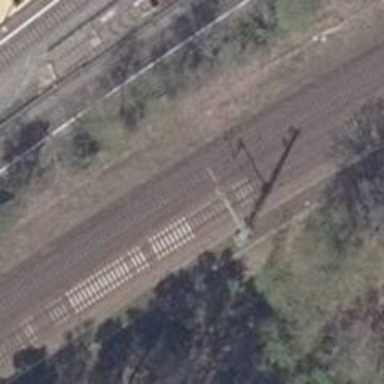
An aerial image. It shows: Milestone along the railway with catenary mast.